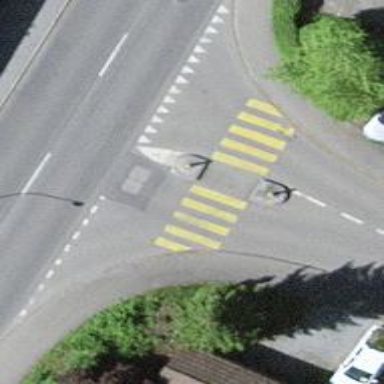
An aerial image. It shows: Marked zebra crossing with island.